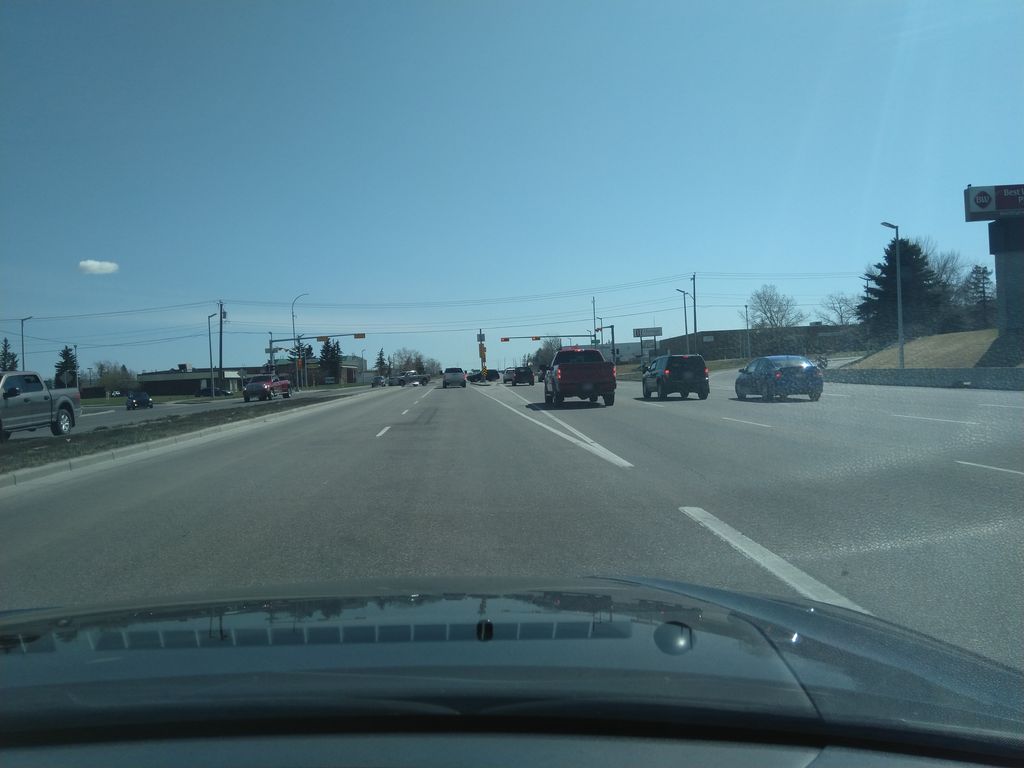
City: calgary